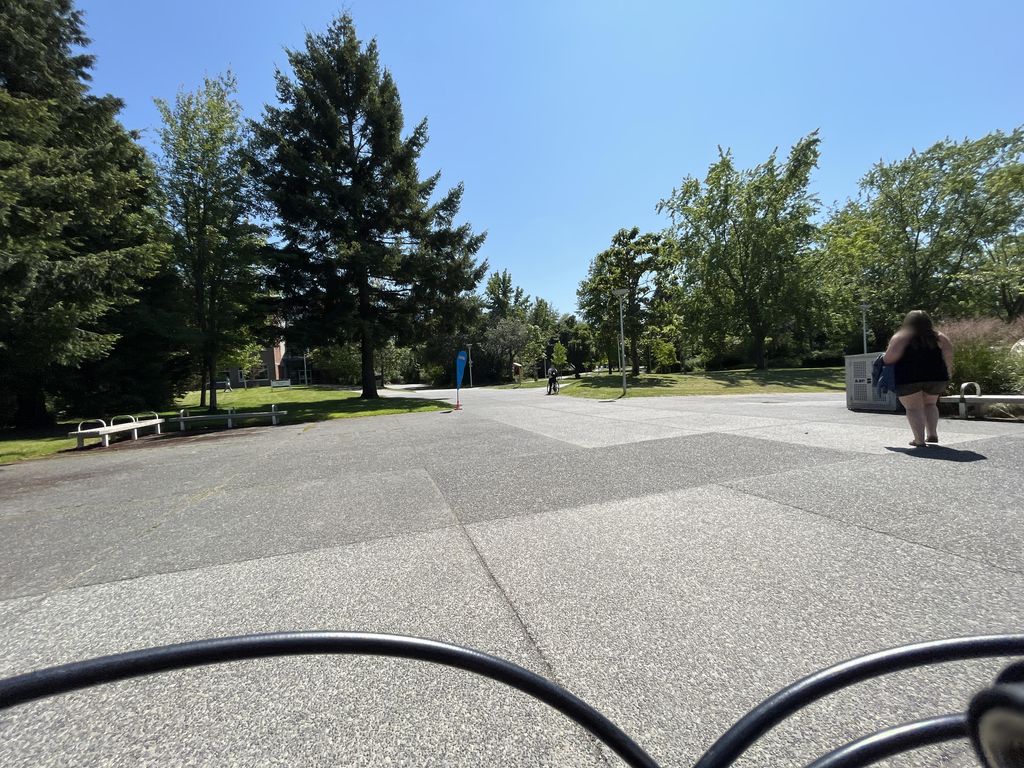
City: victoria